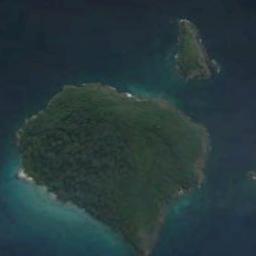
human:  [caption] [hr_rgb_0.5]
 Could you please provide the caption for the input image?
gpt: There are one big and one small green irregular islands on the blue sea  The green vegetation on the island is flourishing .

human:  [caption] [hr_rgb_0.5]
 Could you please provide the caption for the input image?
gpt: A big island and a small island have dense vegetation and the waters around the islands is deep blue .

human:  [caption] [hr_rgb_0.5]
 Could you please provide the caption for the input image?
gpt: The whole island is green .

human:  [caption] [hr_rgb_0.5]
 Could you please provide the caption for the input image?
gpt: The island below is bigger than the island above .

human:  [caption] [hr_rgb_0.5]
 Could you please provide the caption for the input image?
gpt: There are full of trees on the two islands .